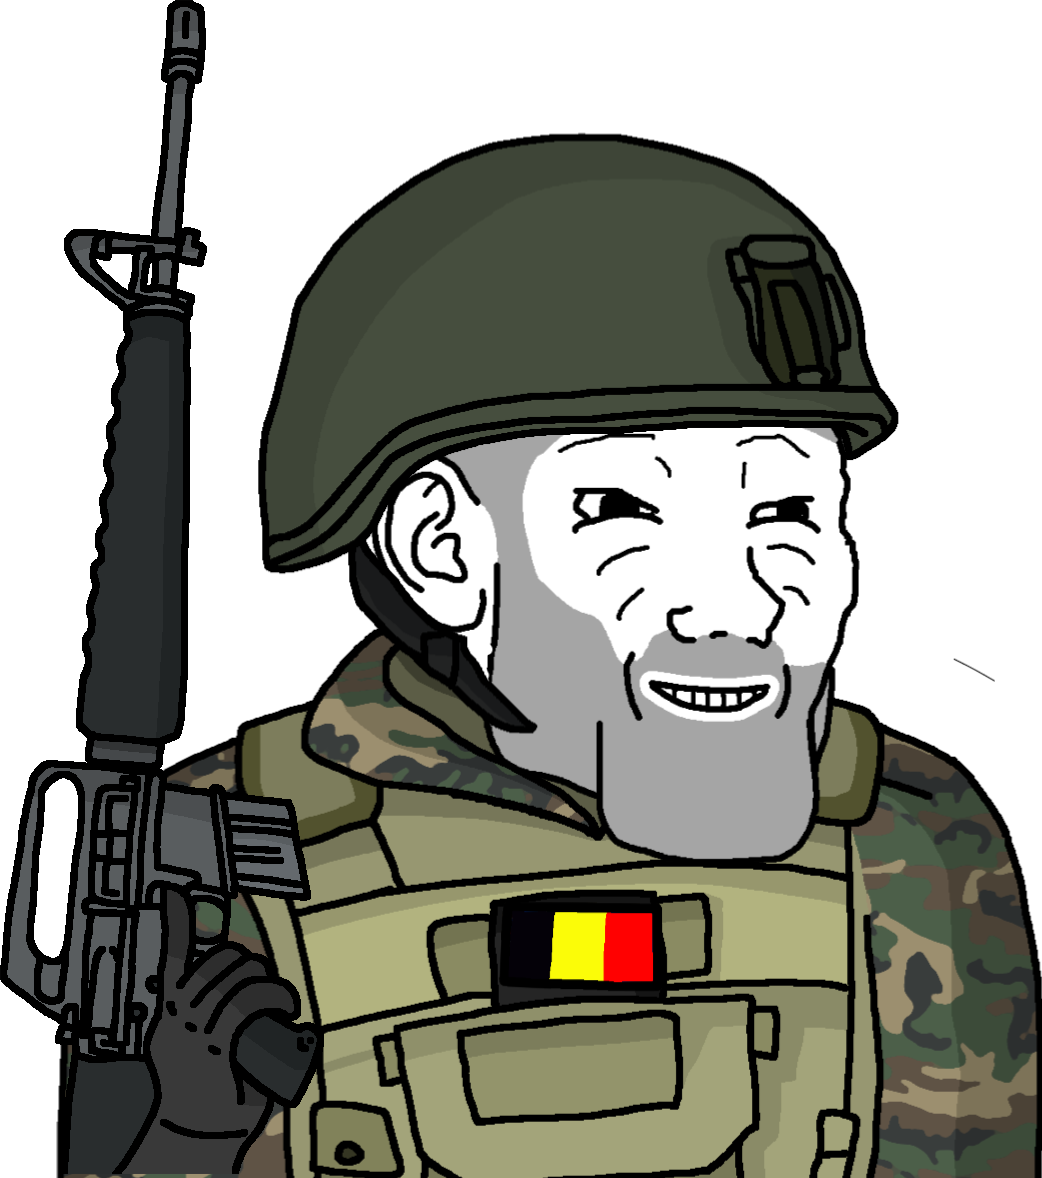
Label: 5_Grey_Chad